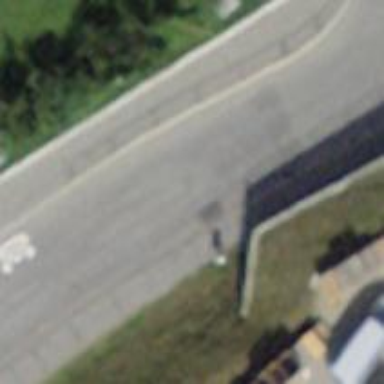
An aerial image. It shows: Residential road with asphalt surface designed for Nordic skiing.